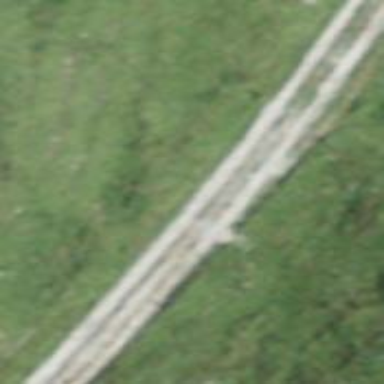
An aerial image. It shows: Track with very rough surface.